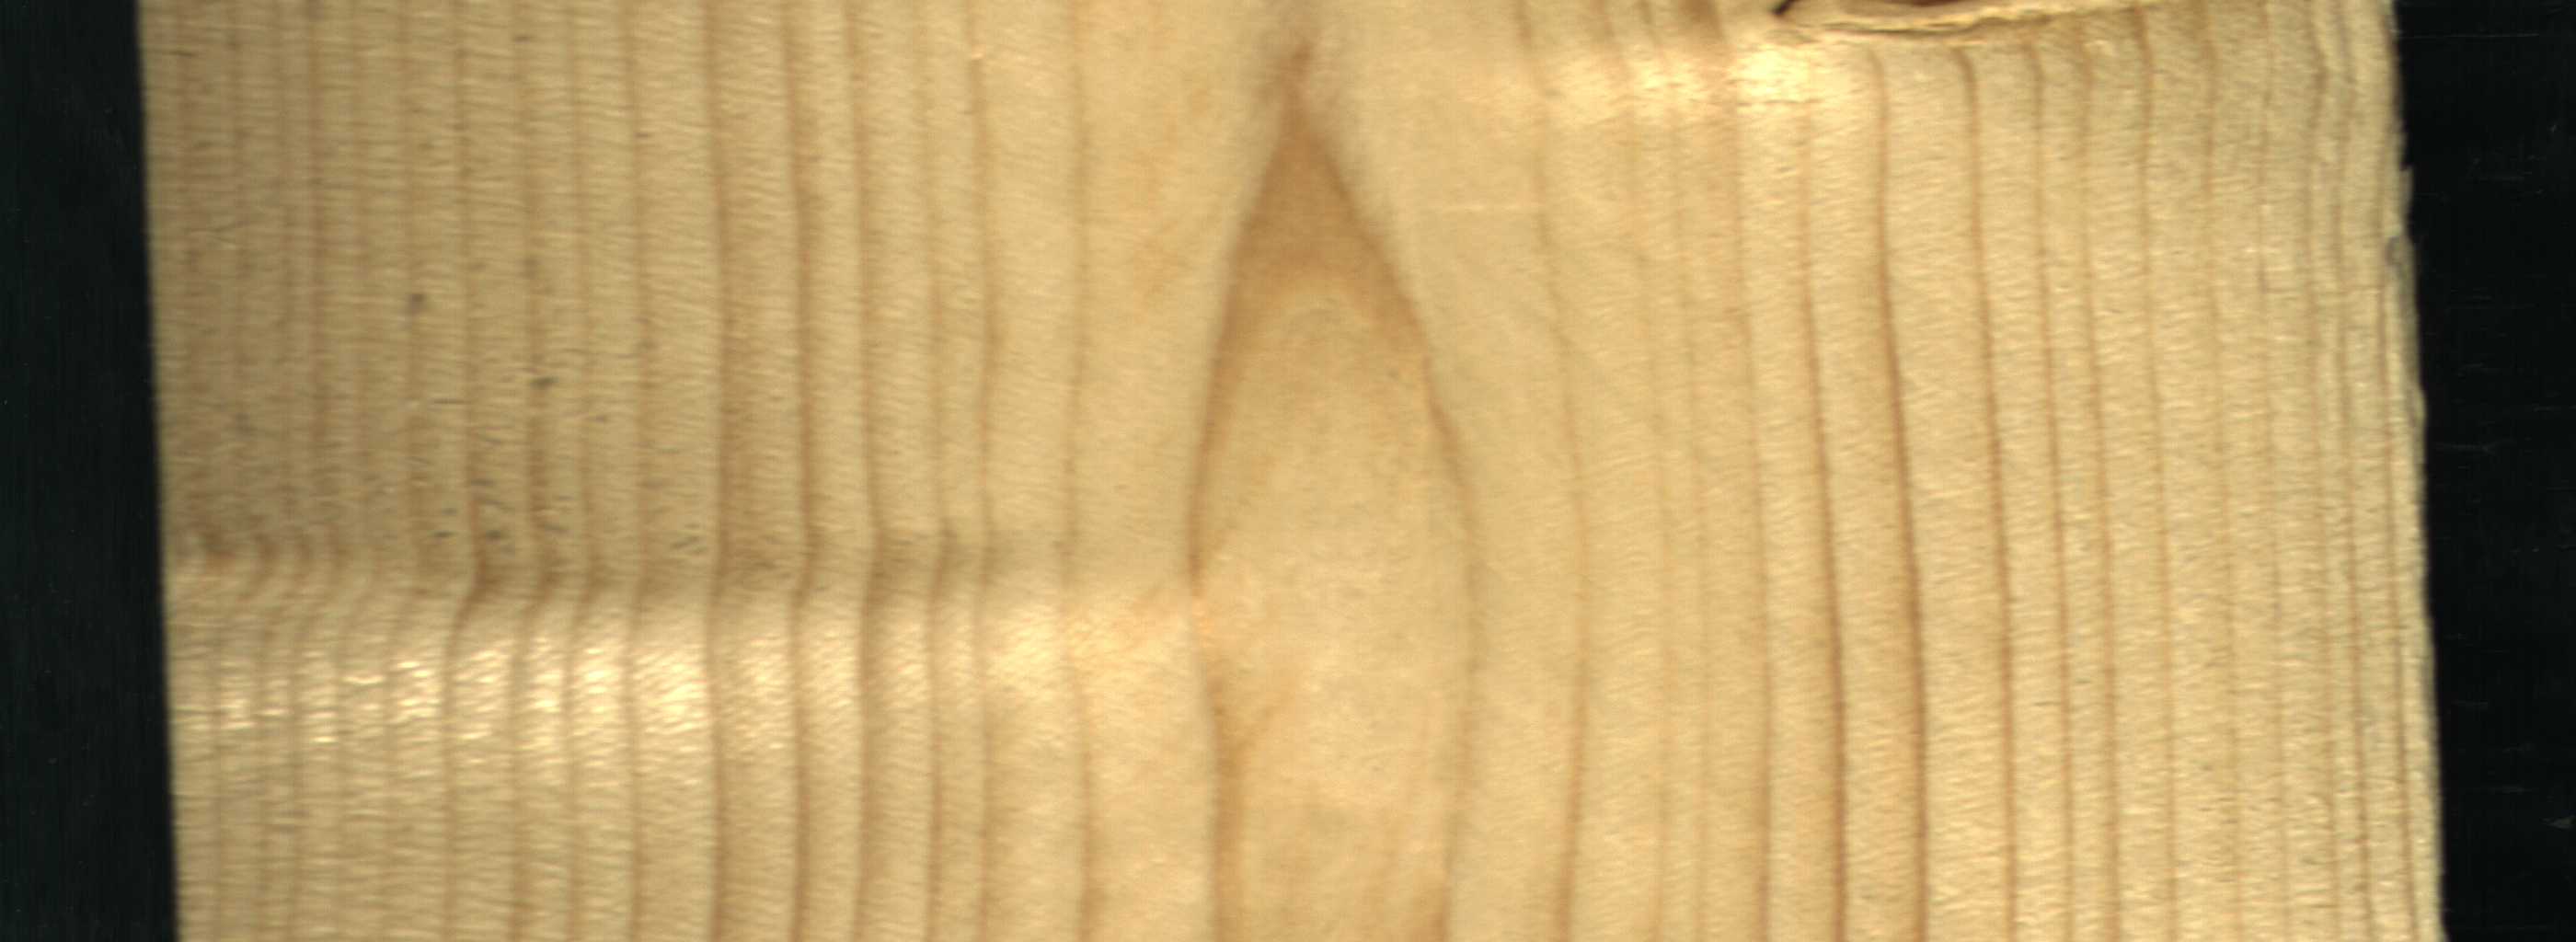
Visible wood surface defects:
Live_Knot